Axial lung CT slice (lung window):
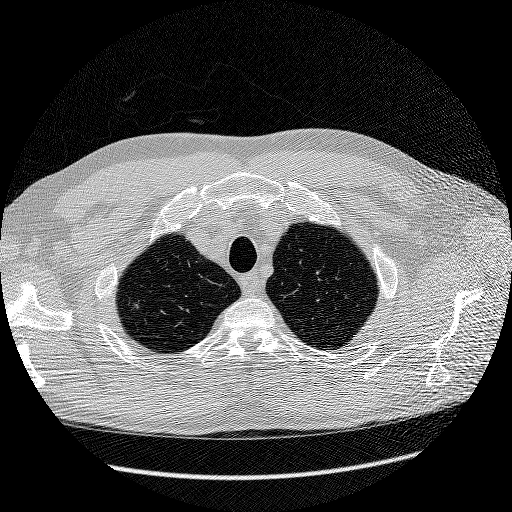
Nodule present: no